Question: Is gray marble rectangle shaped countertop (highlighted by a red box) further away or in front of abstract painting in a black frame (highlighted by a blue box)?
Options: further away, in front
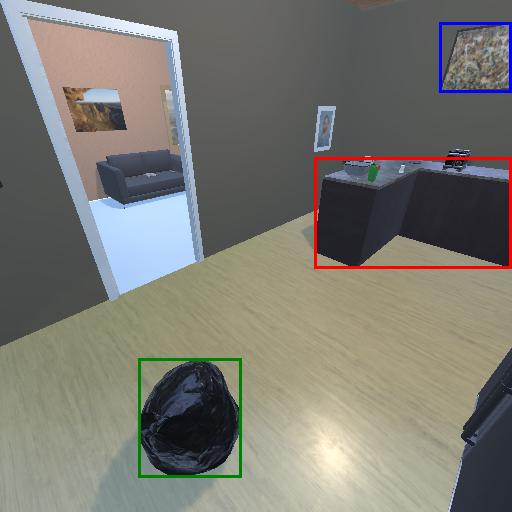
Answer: further away